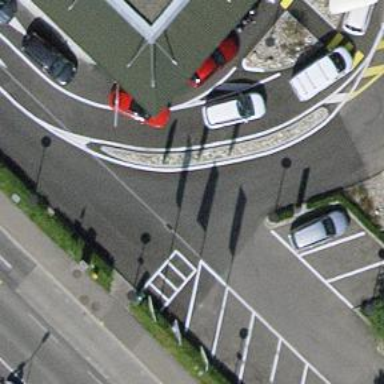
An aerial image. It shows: Road serving as parking aisle.